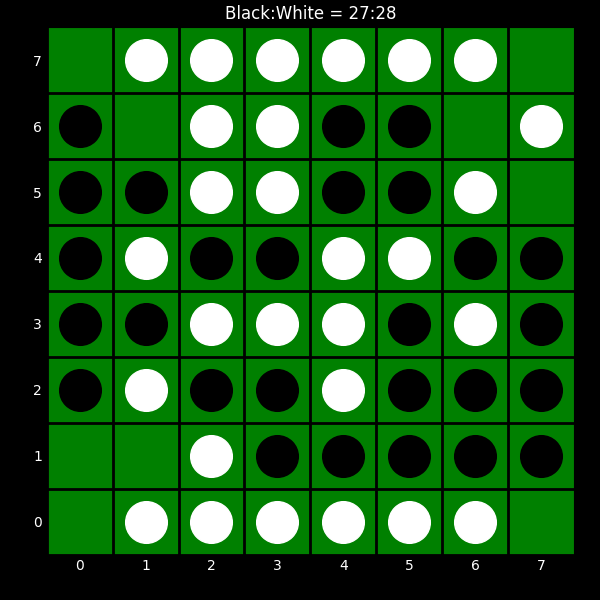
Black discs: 27
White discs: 28